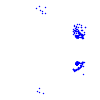
Particle: electron